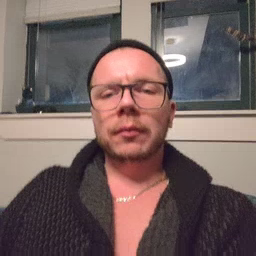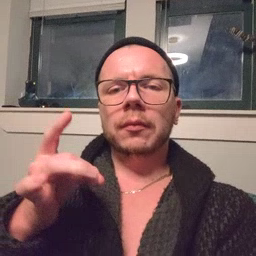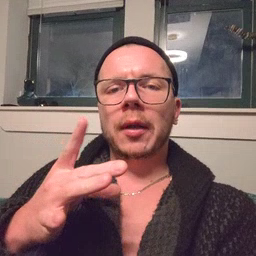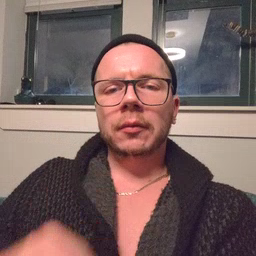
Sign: hate